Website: macys
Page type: delivery-shipping
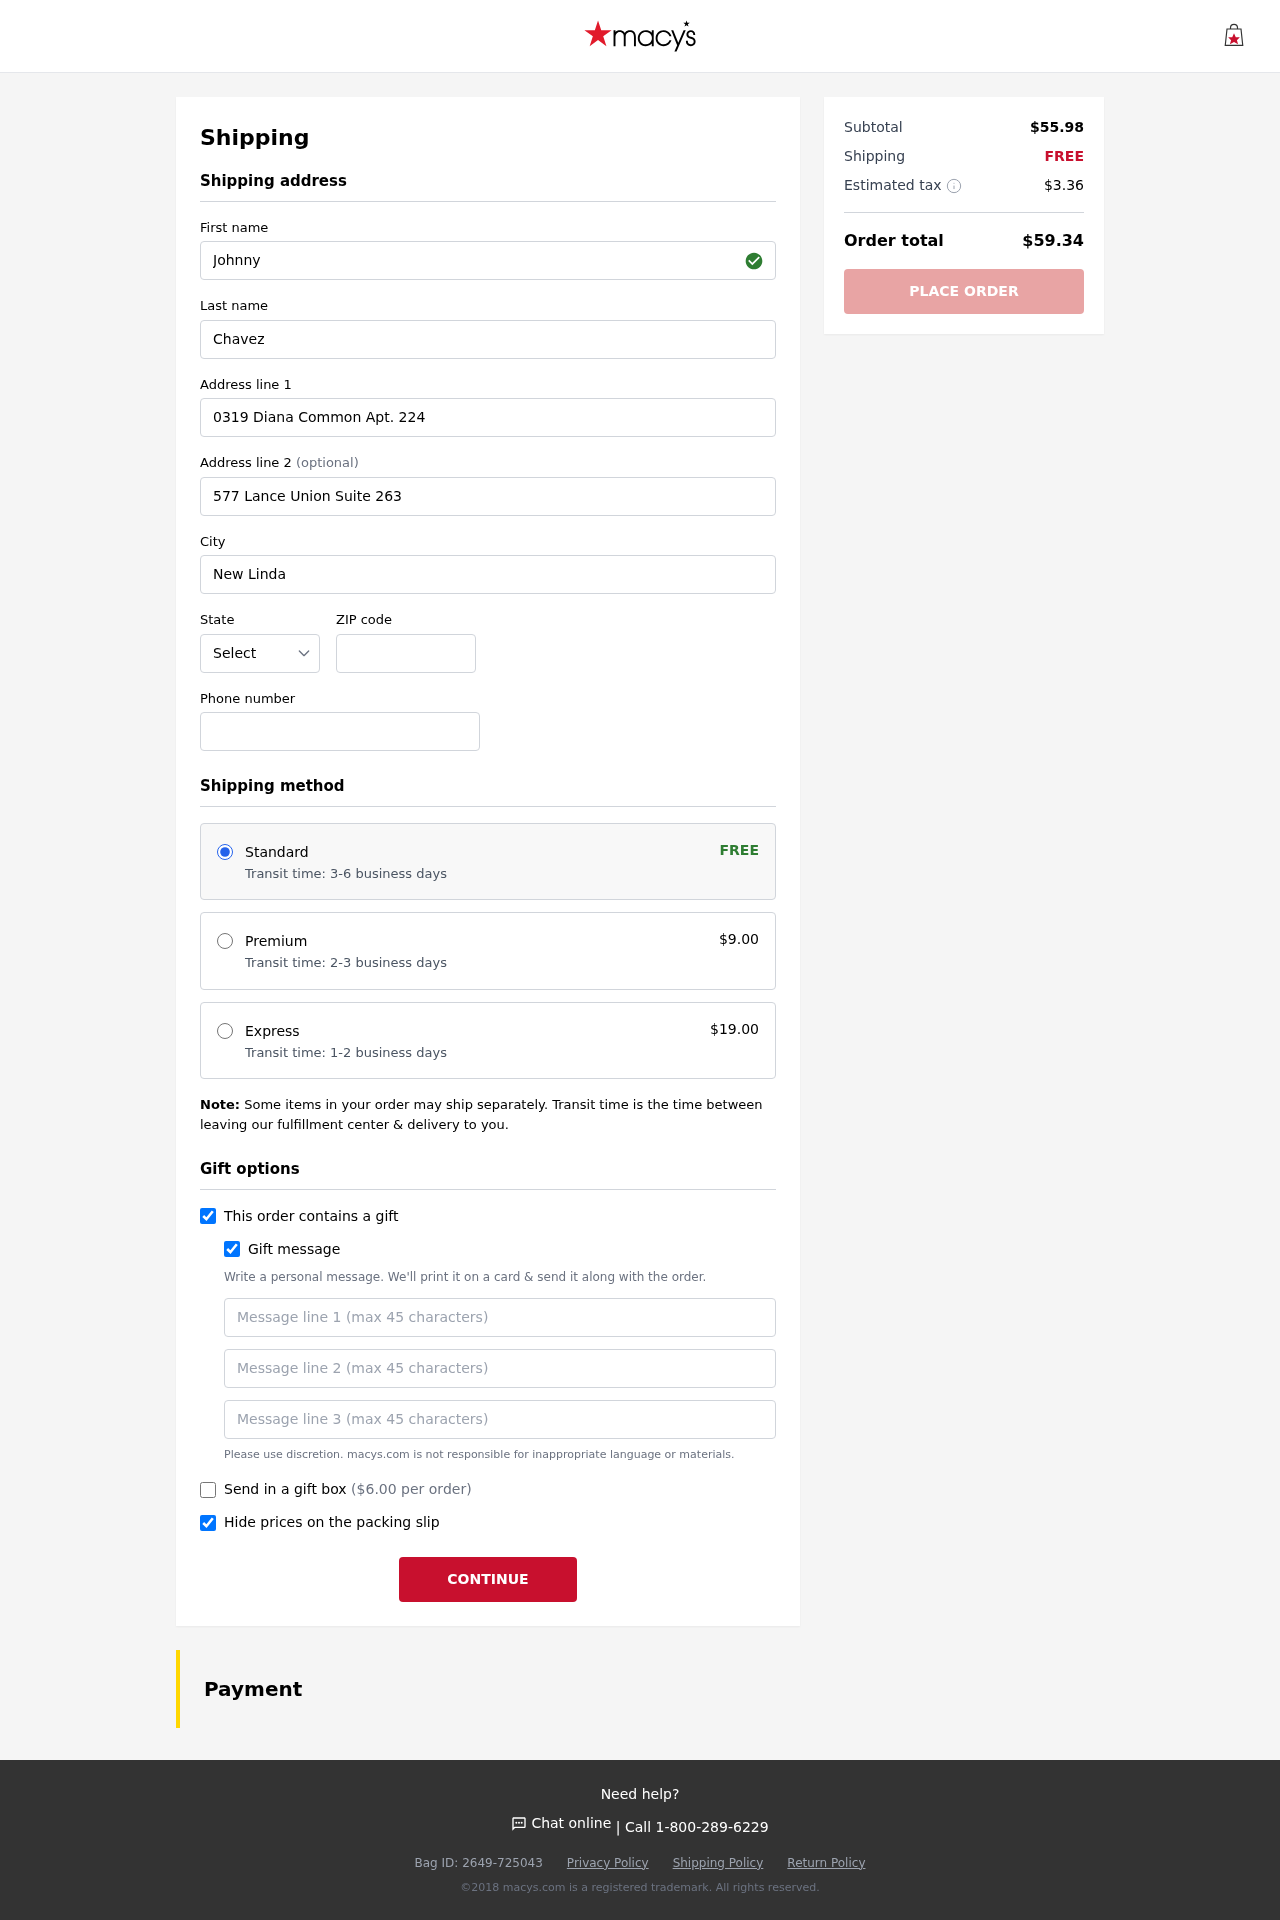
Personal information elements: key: PII_STATE_ABBR
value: NE
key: PII_FIRSTNAME
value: Johnny
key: PII_LASTNAME
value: Chavez
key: PII_STREET
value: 0319 Diana Common Apt. 224
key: PII_STREET2
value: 577 Lance Union Suite 263
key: PII_CITY
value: New Linda
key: PII_POSTCODE
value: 09510
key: PII_PHONE
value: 8668386946
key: PII_GIFT_MESSAGE
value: Hey Brian, I saw this sandstone swatch and thought it would add a great touch to your space. Can’t wait to see how you incorporate it into your new home! Enjoy decorating!  Johnny
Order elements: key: ORDER_SHIPPING_STANDARD
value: Transit time: 3-6 business days
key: ORDER_SHIPPING_COST
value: FREE
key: ORDER_SHIPPING_PREMIUM
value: Transit time: 2-3 business days
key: ORDER_SHIPPING_PREMIUM_PRICE
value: $9.00
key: ORDER_SHIPPING_EXPRESS
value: Transit time: 1-2 business days
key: ORDER_SHIPPING_EXPRESS_PRICE
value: $19.00
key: ORDER_GIFT_BOX_PRICE
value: ($6.00 per order)
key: ORDER_SUBTOTAL
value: $55.98
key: ORDER_SHIPPING_COST2
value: FREE
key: ORDER_TAX
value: $3.36
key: ORDER_TOTAL
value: $59.34